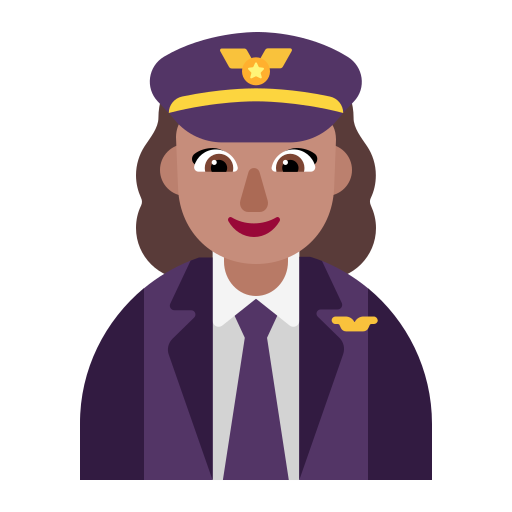
woman pilot flat